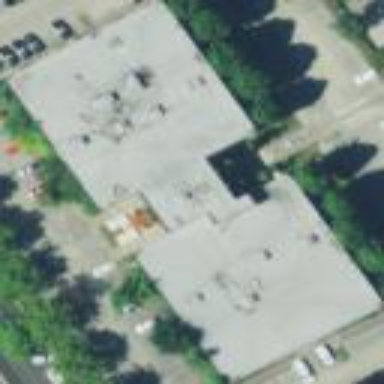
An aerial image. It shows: Public building.